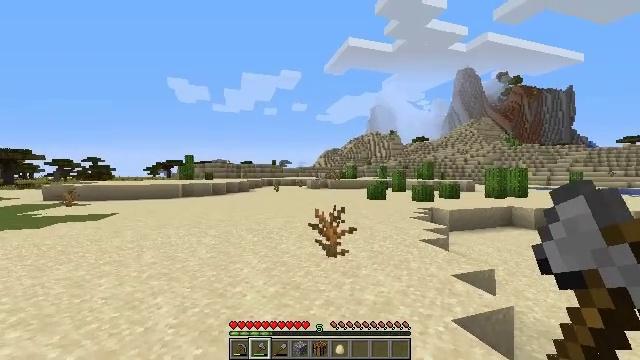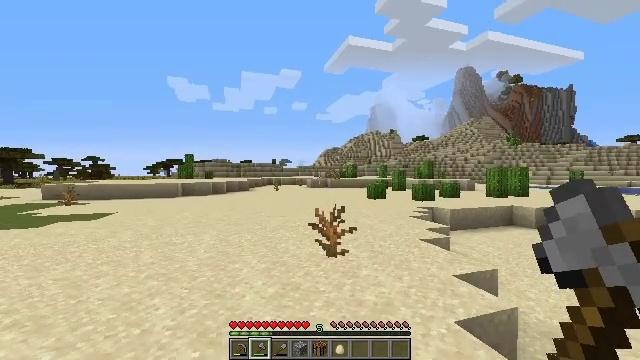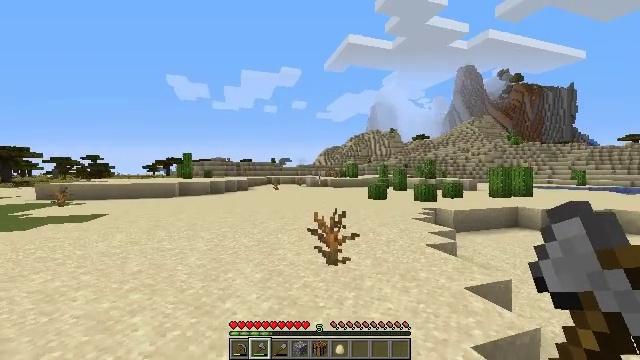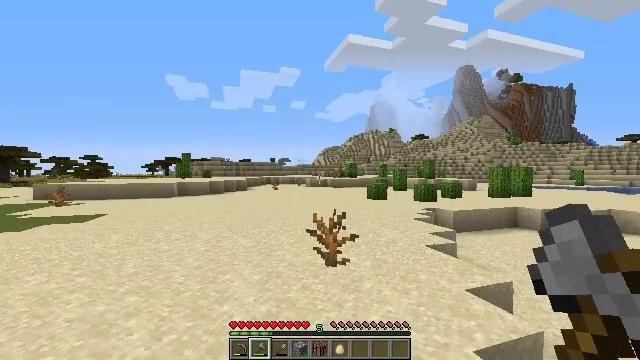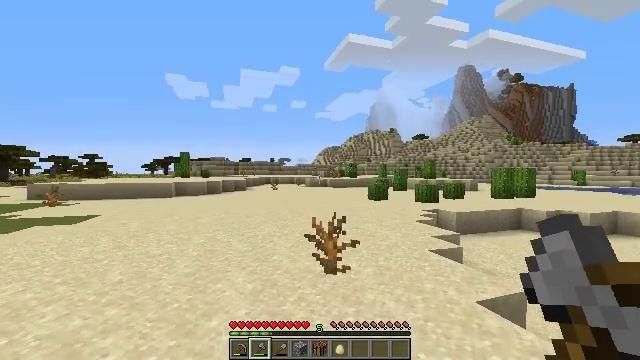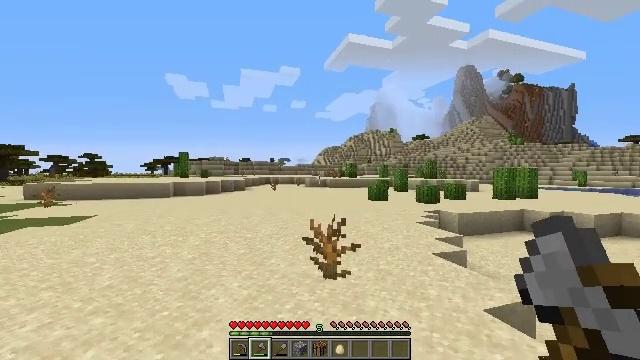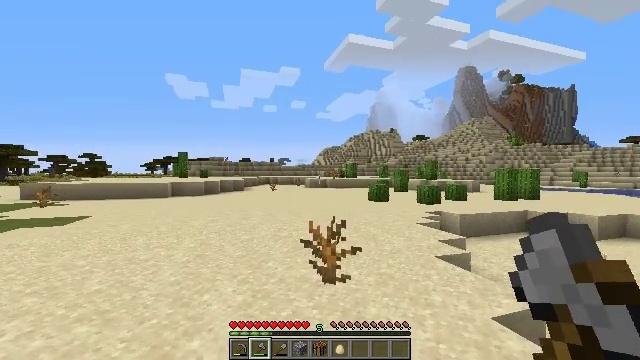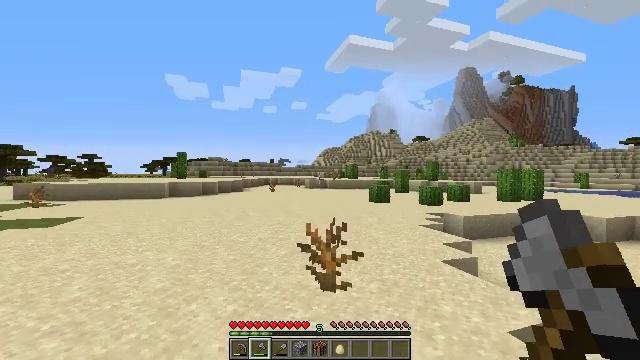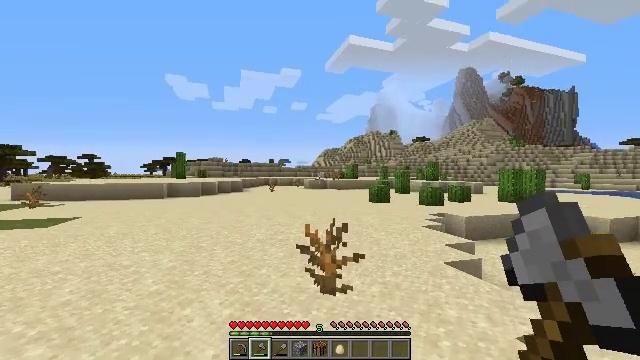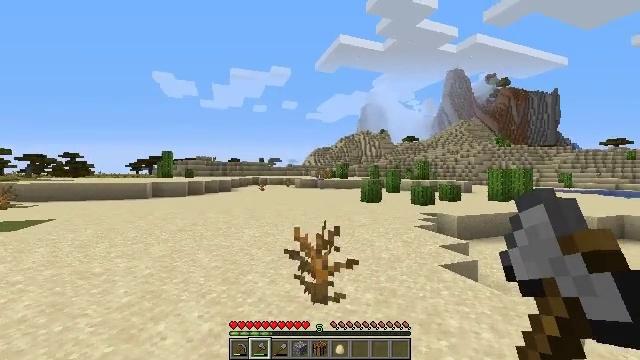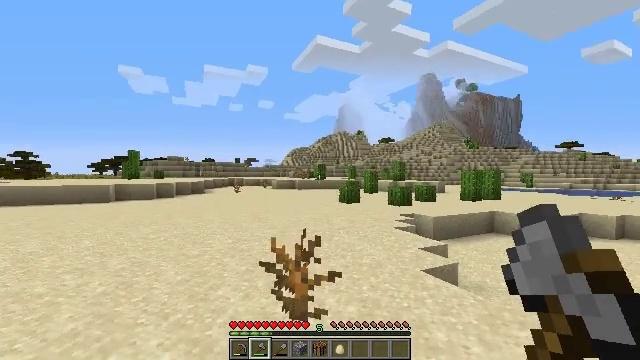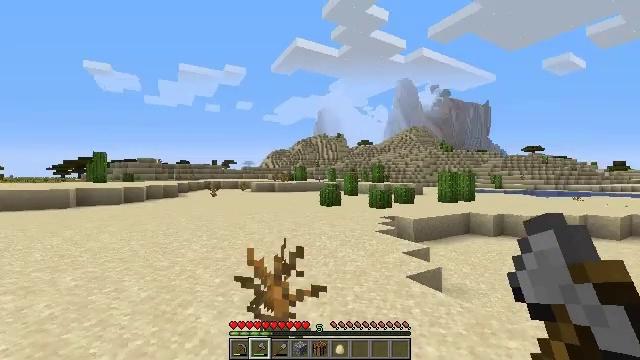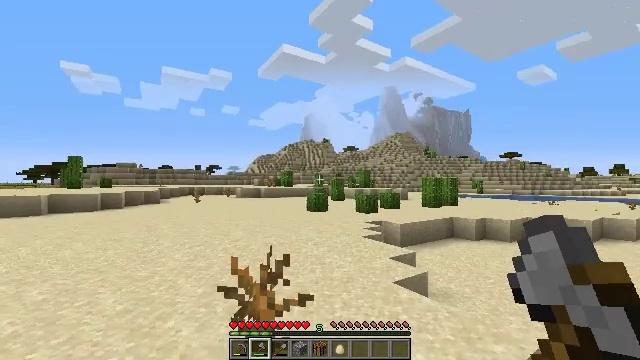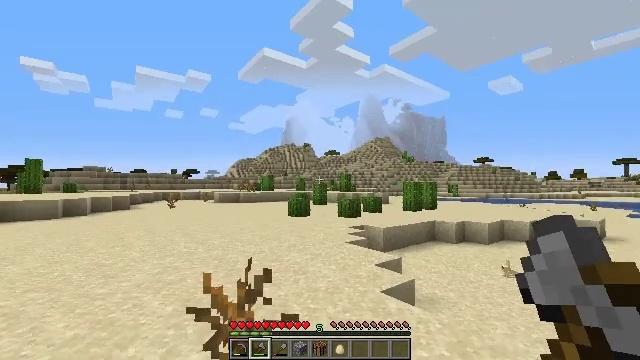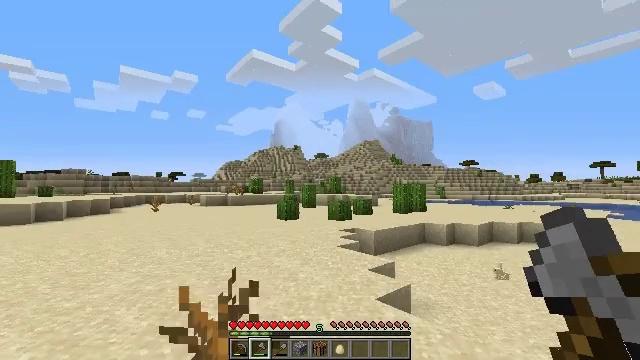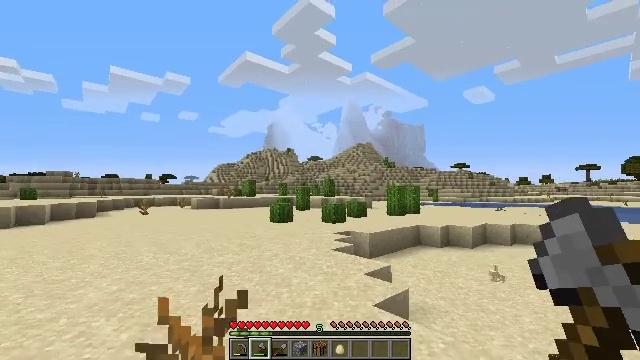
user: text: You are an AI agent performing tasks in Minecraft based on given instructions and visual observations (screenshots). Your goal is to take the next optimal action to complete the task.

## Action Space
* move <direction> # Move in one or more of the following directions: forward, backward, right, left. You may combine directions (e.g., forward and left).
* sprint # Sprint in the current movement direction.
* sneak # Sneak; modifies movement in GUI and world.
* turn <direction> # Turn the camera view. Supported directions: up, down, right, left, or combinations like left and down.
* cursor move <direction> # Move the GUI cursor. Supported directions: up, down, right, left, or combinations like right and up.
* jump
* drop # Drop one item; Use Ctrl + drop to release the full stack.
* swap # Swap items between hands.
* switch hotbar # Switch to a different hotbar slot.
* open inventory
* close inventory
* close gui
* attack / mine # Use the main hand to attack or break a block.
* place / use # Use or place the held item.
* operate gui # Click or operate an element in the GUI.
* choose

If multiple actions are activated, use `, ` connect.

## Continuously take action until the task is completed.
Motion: motion action
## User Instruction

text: Harvest coarse dirt by holding left button.
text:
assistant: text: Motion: move forward
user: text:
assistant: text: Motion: move forward
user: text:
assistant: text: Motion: move forward
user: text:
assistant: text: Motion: move forward
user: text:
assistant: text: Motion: move forward
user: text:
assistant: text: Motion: move forward
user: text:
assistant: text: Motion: move forward
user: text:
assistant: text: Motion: move forward
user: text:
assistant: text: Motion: move forward, turn right
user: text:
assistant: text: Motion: move forward, turn right
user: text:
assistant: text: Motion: move forward, turn right
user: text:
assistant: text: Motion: move forward, turn right and up
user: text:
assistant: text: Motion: move forward, turn right
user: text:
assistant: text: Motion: move forward, turn right
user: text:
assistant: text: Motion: move forward, turn right
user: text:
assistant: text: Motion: move forward
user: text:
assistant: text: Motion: move forward
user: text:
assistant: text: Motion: move forward
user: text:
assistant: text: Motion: move forward
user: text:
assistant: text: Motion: move forward
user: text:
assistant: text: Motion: move forward
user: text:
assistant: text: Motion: move forward
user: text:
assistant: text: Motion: move forward
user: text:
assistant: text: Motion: move forward
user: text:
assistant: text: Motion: move forward
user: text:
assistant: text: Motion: move forward
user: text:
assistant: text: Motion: move forward
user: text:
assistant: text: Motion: move forward
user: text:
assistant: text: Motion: move forward
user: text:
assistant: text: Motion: move forward